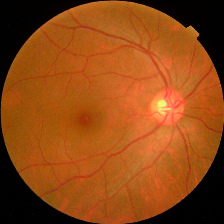
Diabetic retinopathy grade: No DR